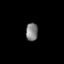
Tissue: lung
Cell type: Epithelial cells
Senescence score: 0.2327
Nuclear area (px): 211
Mean DAPI intensity: 126.744